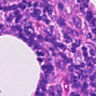
Metastatic tissue present: no